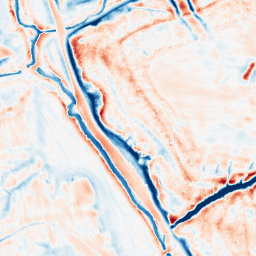
Category: edge_preserving
Decomposition family: bilateral
Decomposition parameters: d: 21
sigma_color: 150
sigma_space: 100
Upsampling method: lanczos
Upsampling parameters: scale: 2
Upsampling scale: 2